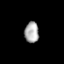
Tissue: prostate
Cell type: T cells
Senescence score: 0.6877
Nuclear area (px): 292
Mean DAPI intensity: 170.295